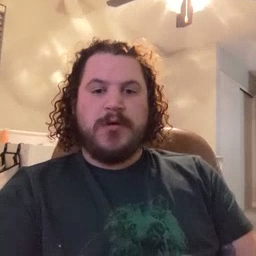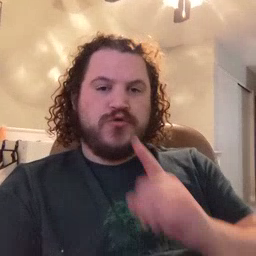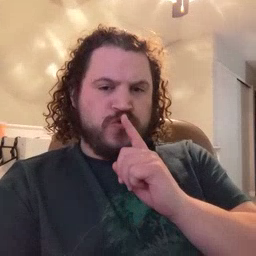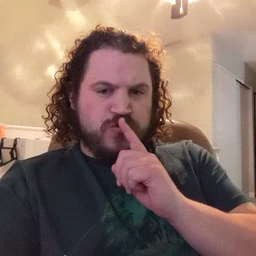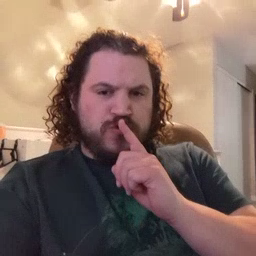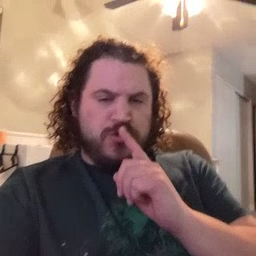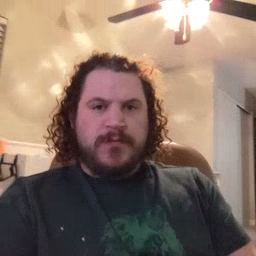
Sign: shhh